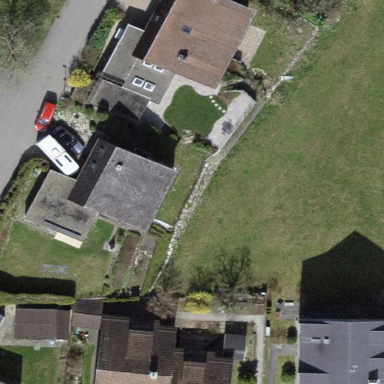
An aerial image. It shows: Detached building.